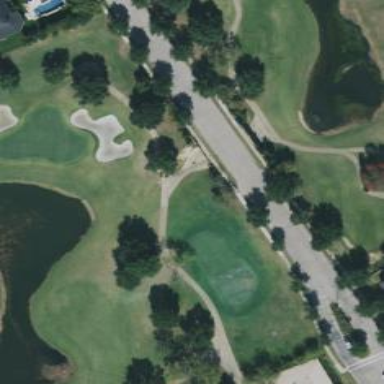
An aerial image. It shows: Footway road used also as golf cart path.